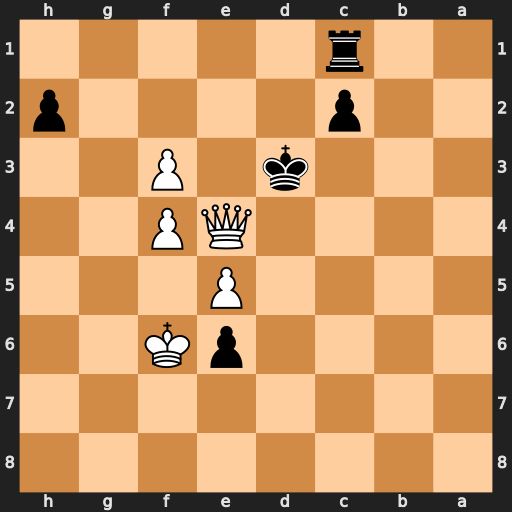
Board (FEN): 8/8/4pK2/4P3/4QP2/3k1P2/2p4p/2r5
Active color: b
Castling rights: -
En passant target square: -
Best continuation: Kd2 f5 h1=Q